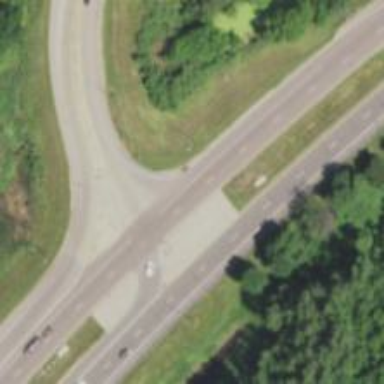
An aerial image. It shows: Asphalt road designated as trunk highway.